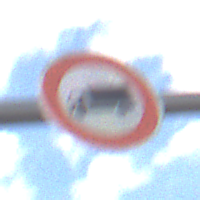
Verkehrszeichen: VerbotFuerKraftfahrzeugeUeberDreiKommaFuenfTonnen
Umgebung: Outdoor, Nature
Tageszeit: Midday
Wetter: PartlyCloudy
Licht: Natural
Jahreszeit: NotSpecified
Kontrast: LowContrast